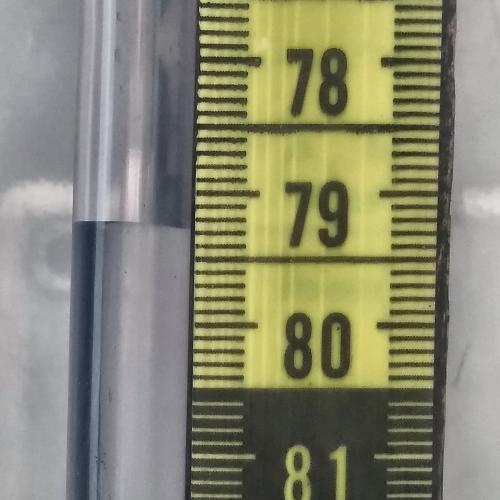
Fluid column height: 79.3 cm